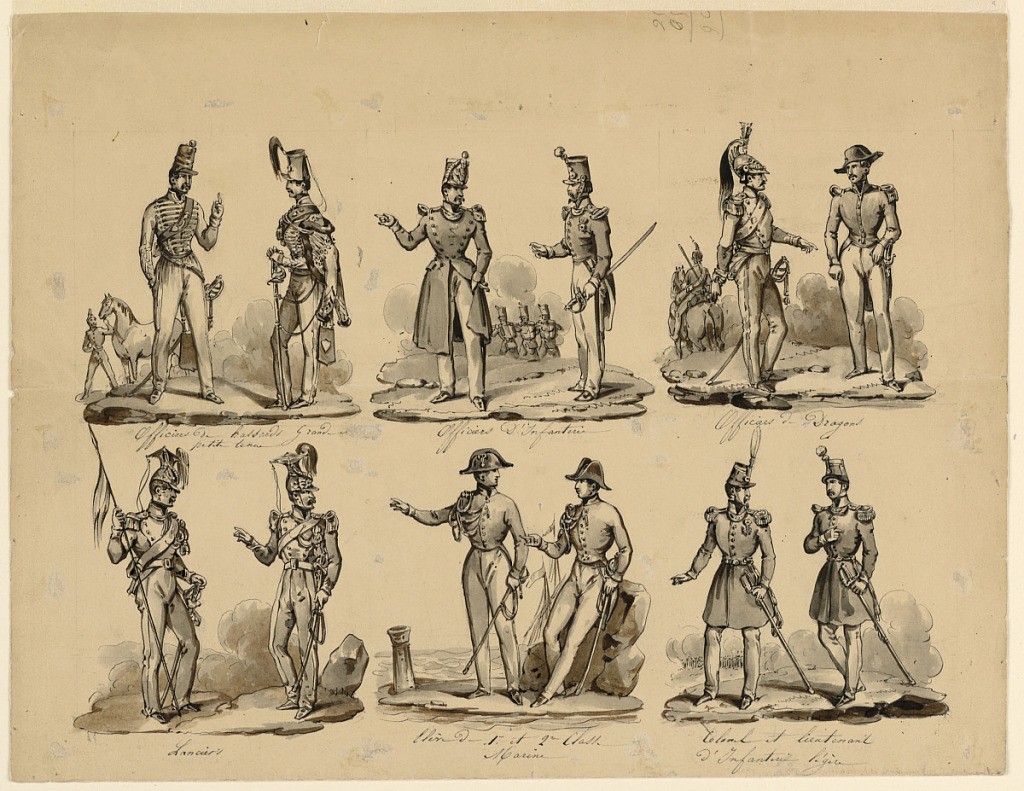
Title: Soldiers' Uniforms
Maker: Victor Vincent Adam, French, 1801 – 1866
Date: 1830–1840
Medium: Pen and black ink, brush and brown and black wash on paper
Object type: Drawing
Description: Six pairs of soldiers in two ranges. Inscribed below each, left to right: "Officiers de hussards Grand / Petite tenue"; "Officiers d'Infanterie"; "Officiers de Dragons"; "Lanciers"; "Clère de / et 2 class / Marine"; "Colonel et lieutenant / d'Infanterie légère".